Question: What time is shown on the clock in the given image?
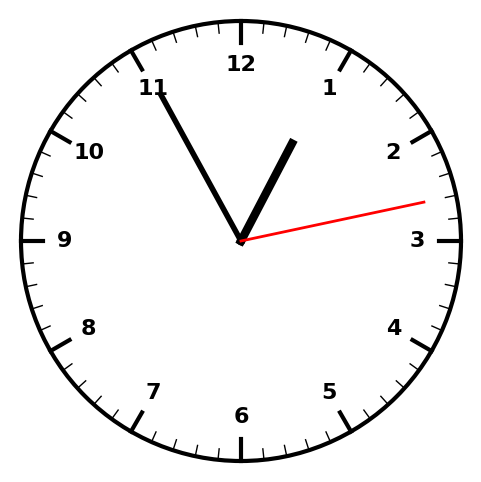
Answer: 12:55:13